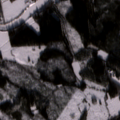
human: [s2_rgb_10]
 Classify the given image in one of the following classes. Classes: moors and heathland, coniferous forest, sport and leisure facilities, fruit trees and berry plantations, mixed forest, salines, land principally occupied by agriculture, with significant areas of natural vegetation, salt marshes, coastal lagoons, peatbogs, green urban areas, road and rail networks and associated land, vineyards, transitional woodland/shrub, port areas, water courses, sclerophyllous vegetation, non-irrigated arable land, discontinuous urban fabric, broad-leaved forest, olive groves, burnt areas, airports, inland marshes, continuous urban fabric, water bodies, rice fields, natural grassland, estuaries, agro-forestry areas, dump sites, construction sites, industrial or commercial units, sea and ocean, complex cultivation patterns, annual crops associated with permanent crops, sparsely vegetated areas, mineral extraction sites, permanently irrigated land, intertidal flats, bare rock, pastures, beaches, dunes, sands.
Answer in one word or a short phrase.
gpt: land principally occupied by agriculture, with significant areas of natural vegetation, coniferous forest, mixed forest, transitional woodland/shrub, water courses